Question: If I use alert, the warning symbol will be present in the popup as given below. Is it possible to display a popup without warning symbol in javascript?

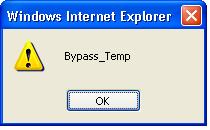
Answer: You cannot change/replace the icon. Actually, in Chrome icon is displayed.
I would suggest using jQuery UI. <URL>